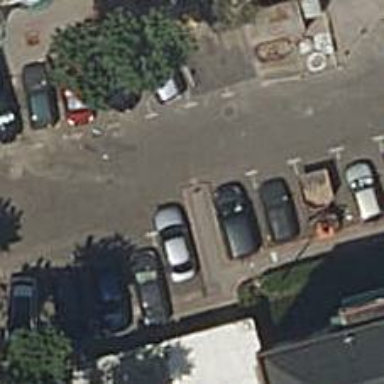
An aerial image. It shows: Bollard barrier.